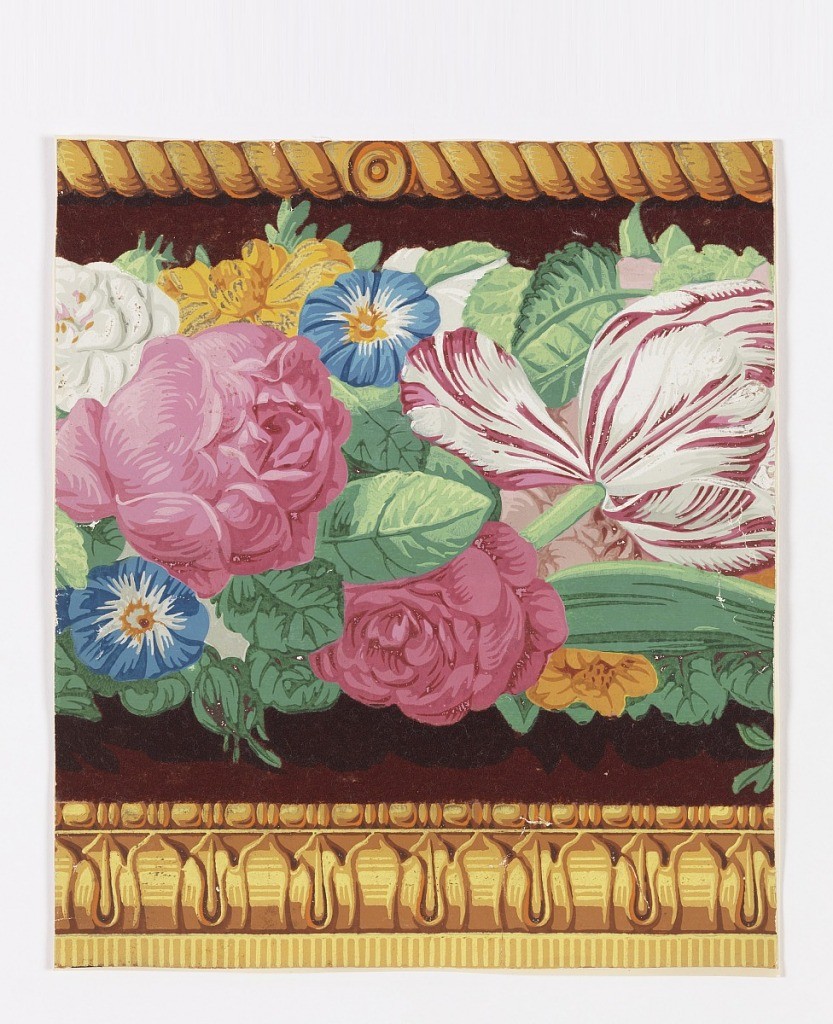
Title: Border
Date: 1815–30
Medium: Block-printed and flocked on handmade paper
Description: Horizontal rectangle. Band of roses, tulips and morning glories in naturalistic colors against field of dark red flock; across top, leaf molding and bead and reel, across bottom, cable molding, in yellows.